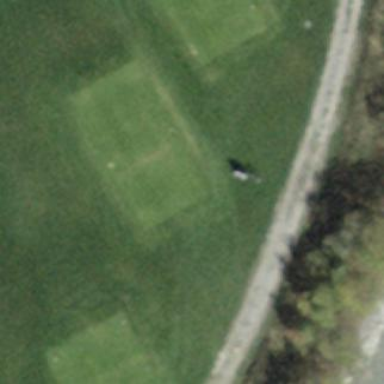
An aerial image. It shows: Golf tee on grassy land.